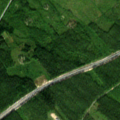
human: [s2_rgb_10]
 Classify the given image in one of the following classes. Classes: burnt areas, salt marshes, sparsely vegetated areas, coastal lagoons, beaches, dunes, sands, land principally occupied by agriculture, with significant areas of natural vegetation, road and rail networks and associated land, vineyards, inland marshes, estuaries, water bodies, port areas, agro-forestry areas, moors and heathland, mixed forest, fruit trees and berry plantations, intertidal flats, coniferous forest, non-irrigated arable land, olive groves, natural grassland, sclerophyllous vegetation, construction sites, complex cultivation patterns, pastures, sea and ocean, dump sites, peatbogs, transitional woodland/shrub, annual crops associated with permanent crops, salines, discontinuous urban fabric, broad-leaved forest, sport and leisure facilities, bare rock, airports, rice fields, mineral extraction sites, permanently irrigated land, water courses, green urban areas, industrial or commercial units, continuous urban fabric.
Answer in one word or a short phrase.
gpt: coniferous forest, mixed forest, transitional woodland/shrub